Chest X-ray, AP view. Patient: 18 years old, sex F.
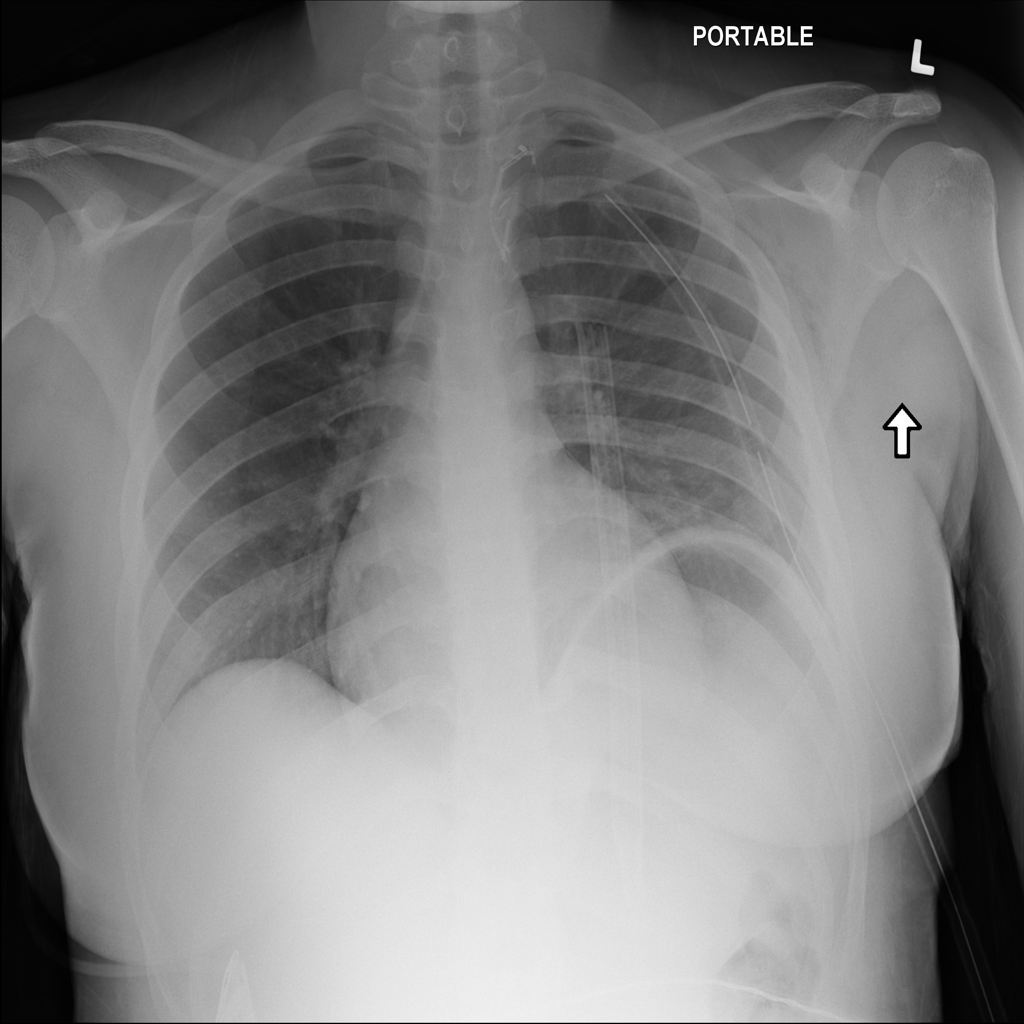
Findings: Emphysema